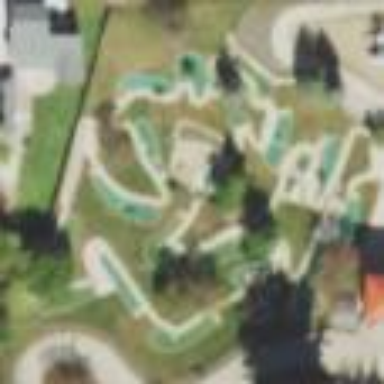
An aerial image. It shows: Miniature golf course.